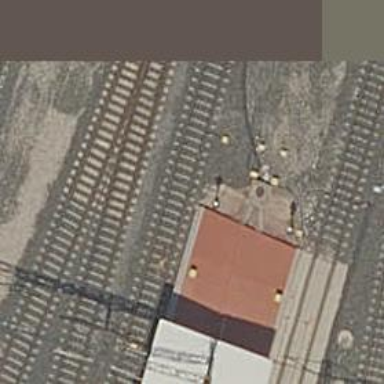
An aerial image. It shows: Railway track with contact lines for electrification.